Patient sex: M
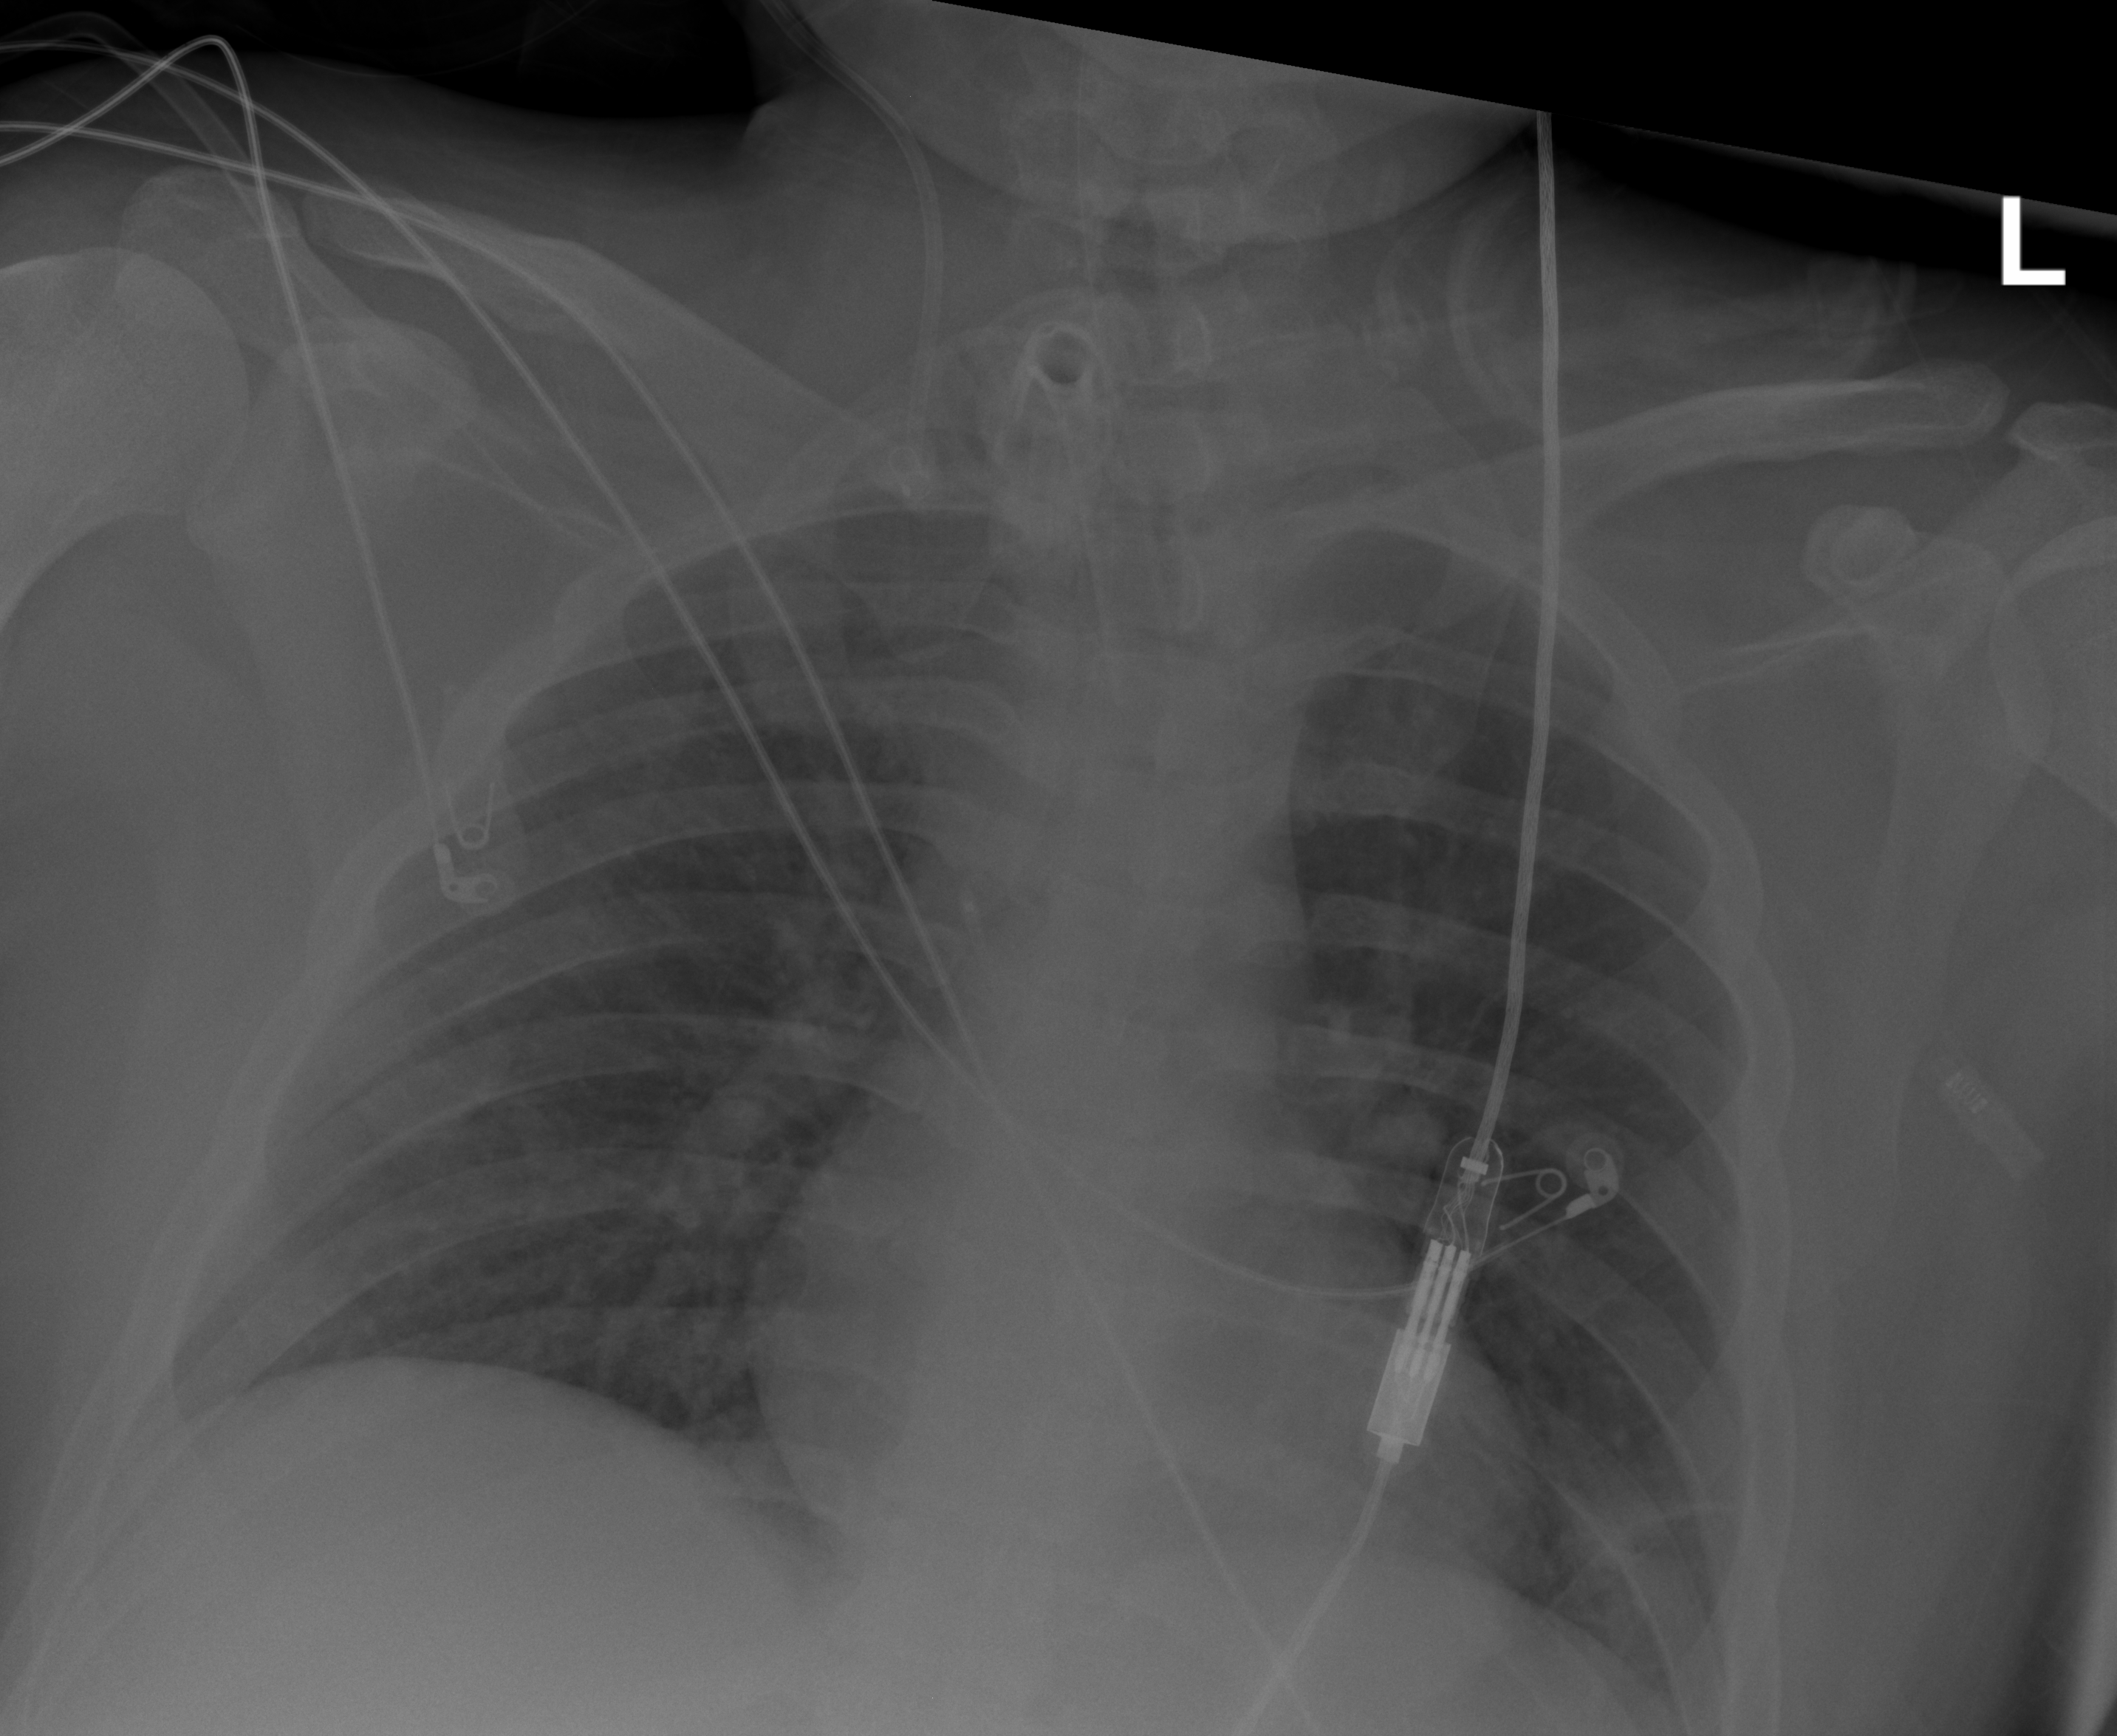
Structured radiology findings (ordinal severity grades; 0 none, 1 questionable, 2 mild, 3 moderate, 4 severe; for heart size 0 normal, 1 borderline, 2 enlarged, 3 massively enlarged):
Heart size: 0
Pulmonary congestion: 1
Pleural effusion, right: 0
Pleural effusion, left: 0
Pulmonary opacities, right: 0
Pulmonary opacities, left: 0
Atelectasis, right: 1
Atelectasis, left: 2